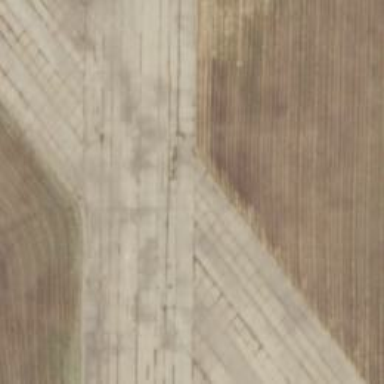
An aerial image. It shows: Abandoned airport.